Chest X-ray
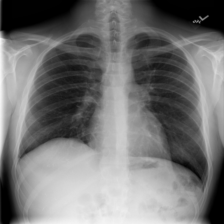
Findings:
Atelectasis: negative
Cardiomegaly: negative
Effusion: negative
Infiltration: negative
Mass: negative
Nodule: negative
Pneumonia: negative
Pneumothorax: negative
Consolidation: negative
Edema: negative
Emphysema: negative
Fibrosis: negative
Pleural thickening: negative
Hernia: negative